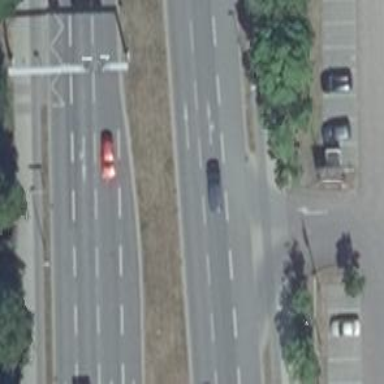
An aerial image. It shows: Primary highway with asphalt surface. There is cycle track on the right side.